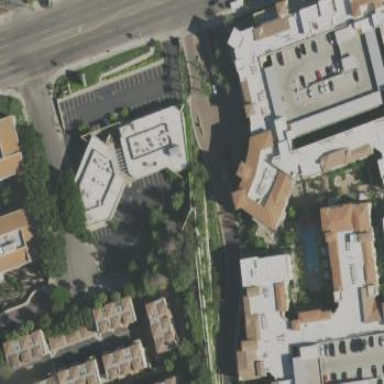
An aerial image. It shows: View of apartment building.